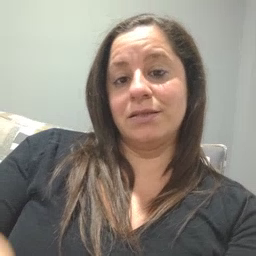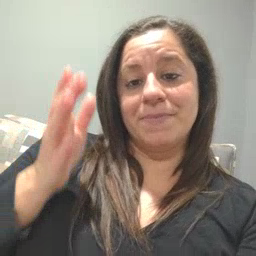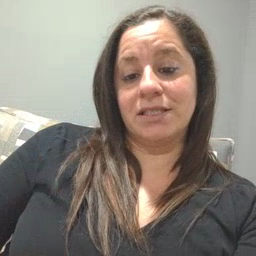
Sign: beside